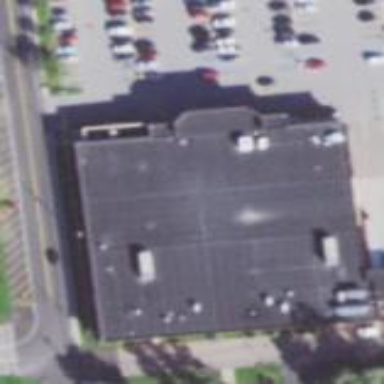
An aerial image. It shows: Supermarket building.